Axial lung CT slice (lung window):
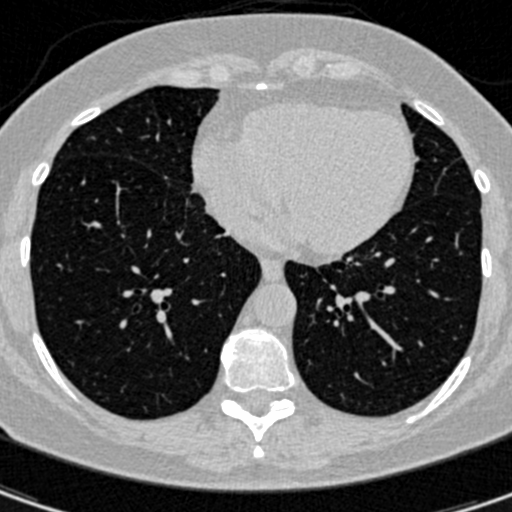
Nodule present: no